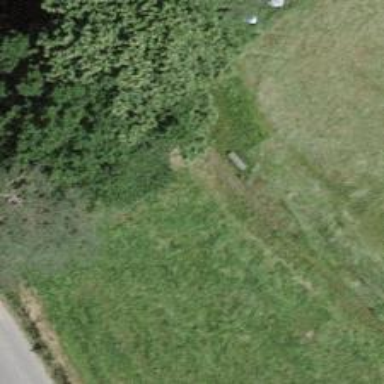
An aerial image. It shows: Bench for seating.